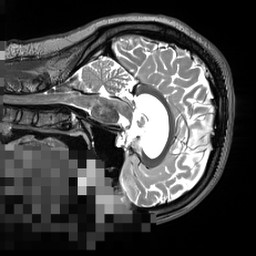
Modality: T2w
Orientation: sagittal
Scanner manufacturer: siemens
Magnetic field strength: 3 T
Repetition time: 3.2 s
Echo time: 0.564 s